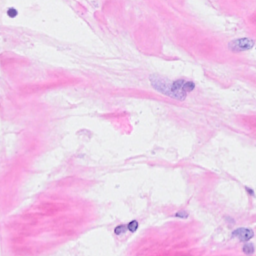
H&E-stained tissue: Breast